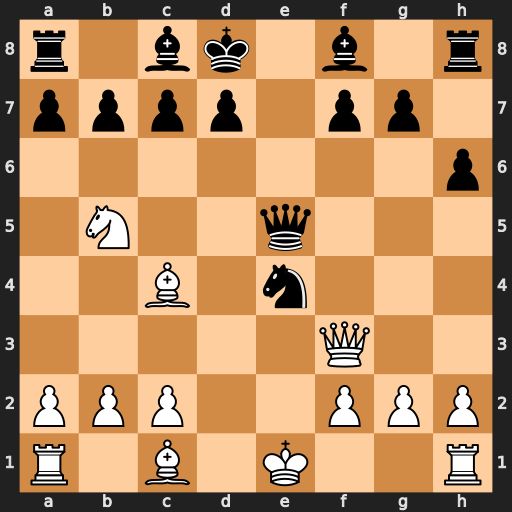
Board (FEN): r1bk1b1r/pppp1pp1/7p/1N2q3/2B1n3/5Q2/PPP2PPP/R1B1K2R
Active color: w
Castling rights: KQ
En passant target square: -
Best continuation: Bf4 Ng5+ Bxe5 Nxf3+ gxf3